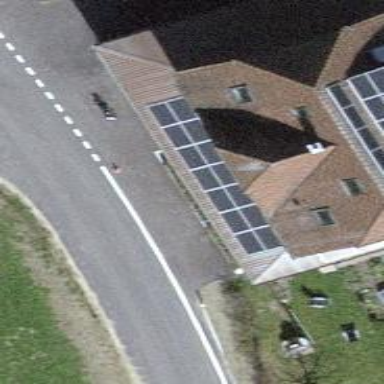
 consisting of solar photovoltaic panels."